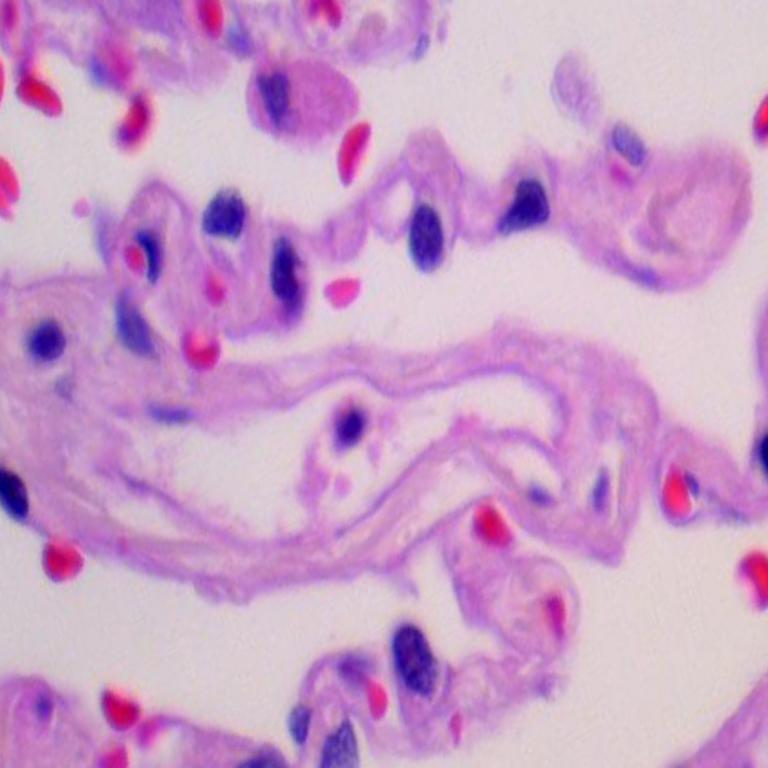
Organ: lung
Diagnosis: benign